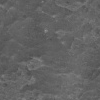
Atmospheric dust classification: not_dusty